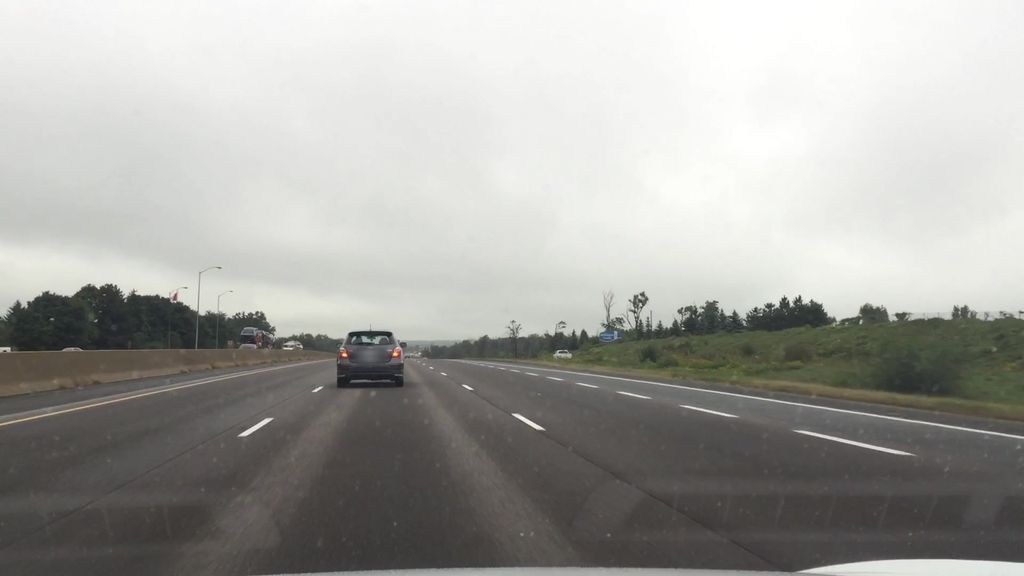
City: kitchener-waterloo